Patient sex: M
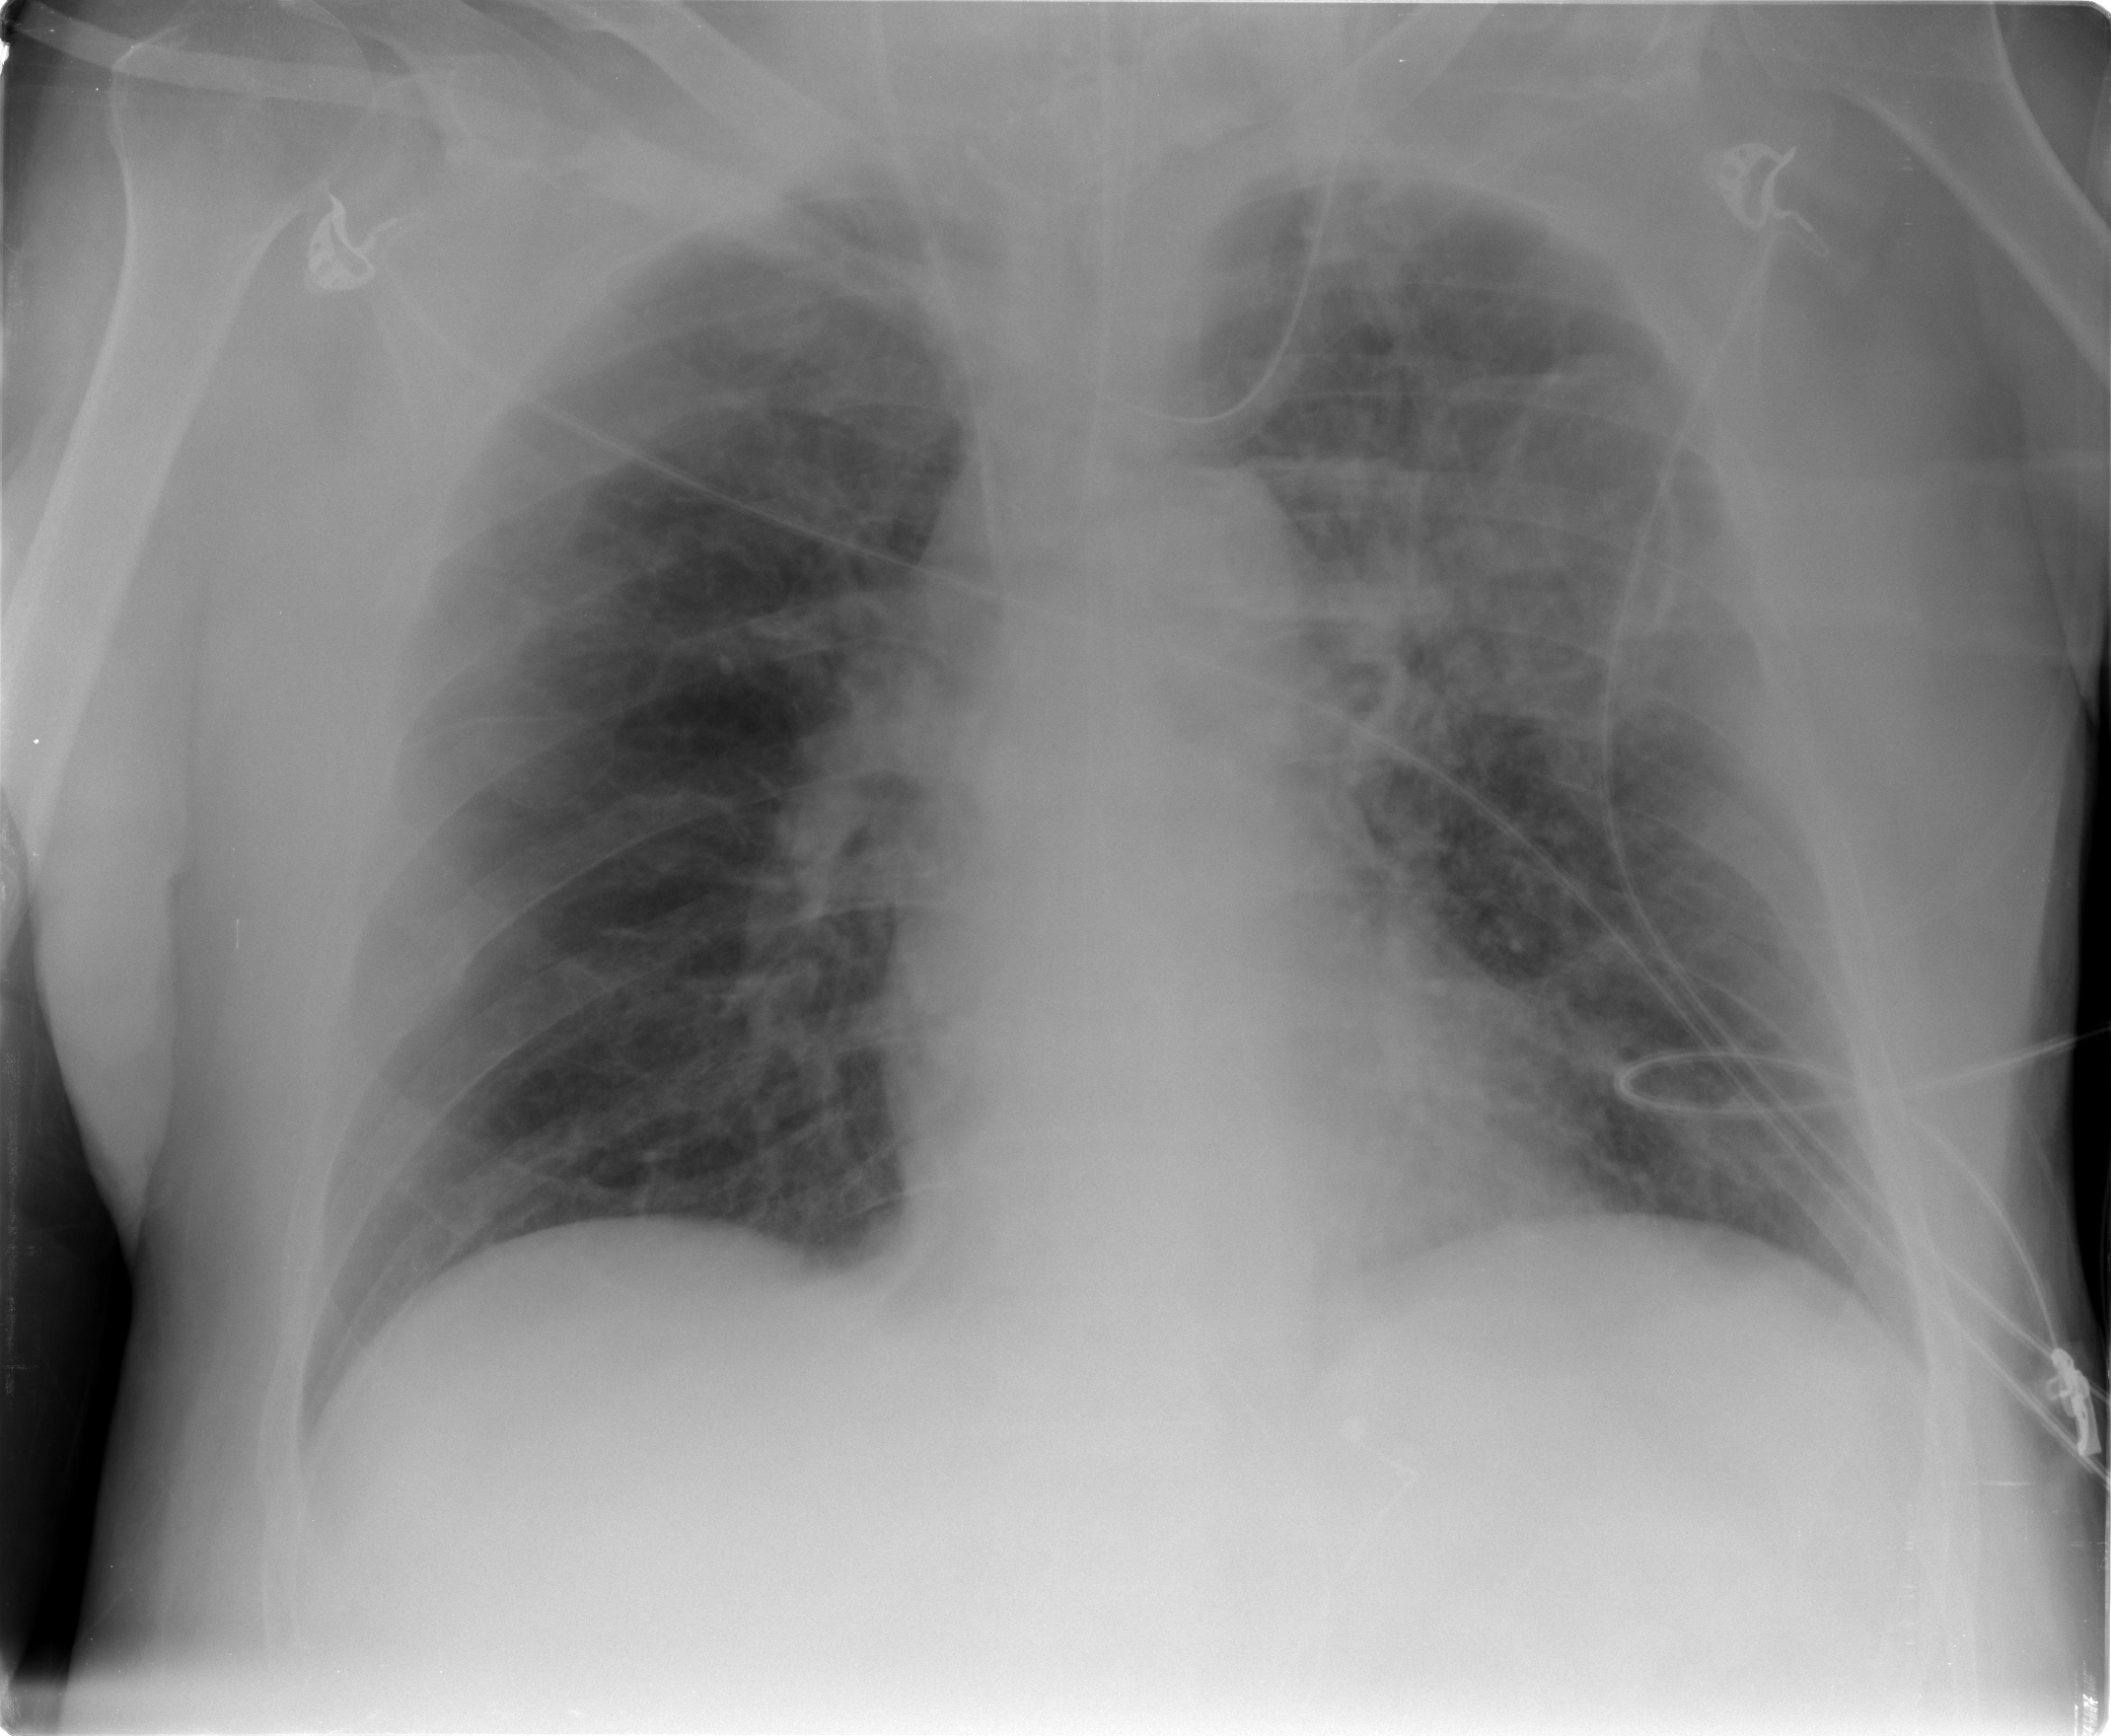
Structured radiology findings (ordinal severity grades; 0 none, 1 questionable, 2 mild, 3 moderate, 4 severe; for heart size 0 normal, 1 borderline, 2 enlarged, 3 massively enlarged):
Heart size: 0
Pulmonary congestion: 2
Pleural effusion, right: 0
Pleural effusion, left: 0
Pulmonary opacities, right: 1
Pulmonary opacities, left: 2
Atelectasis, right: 2
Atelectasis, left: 2